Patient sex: M
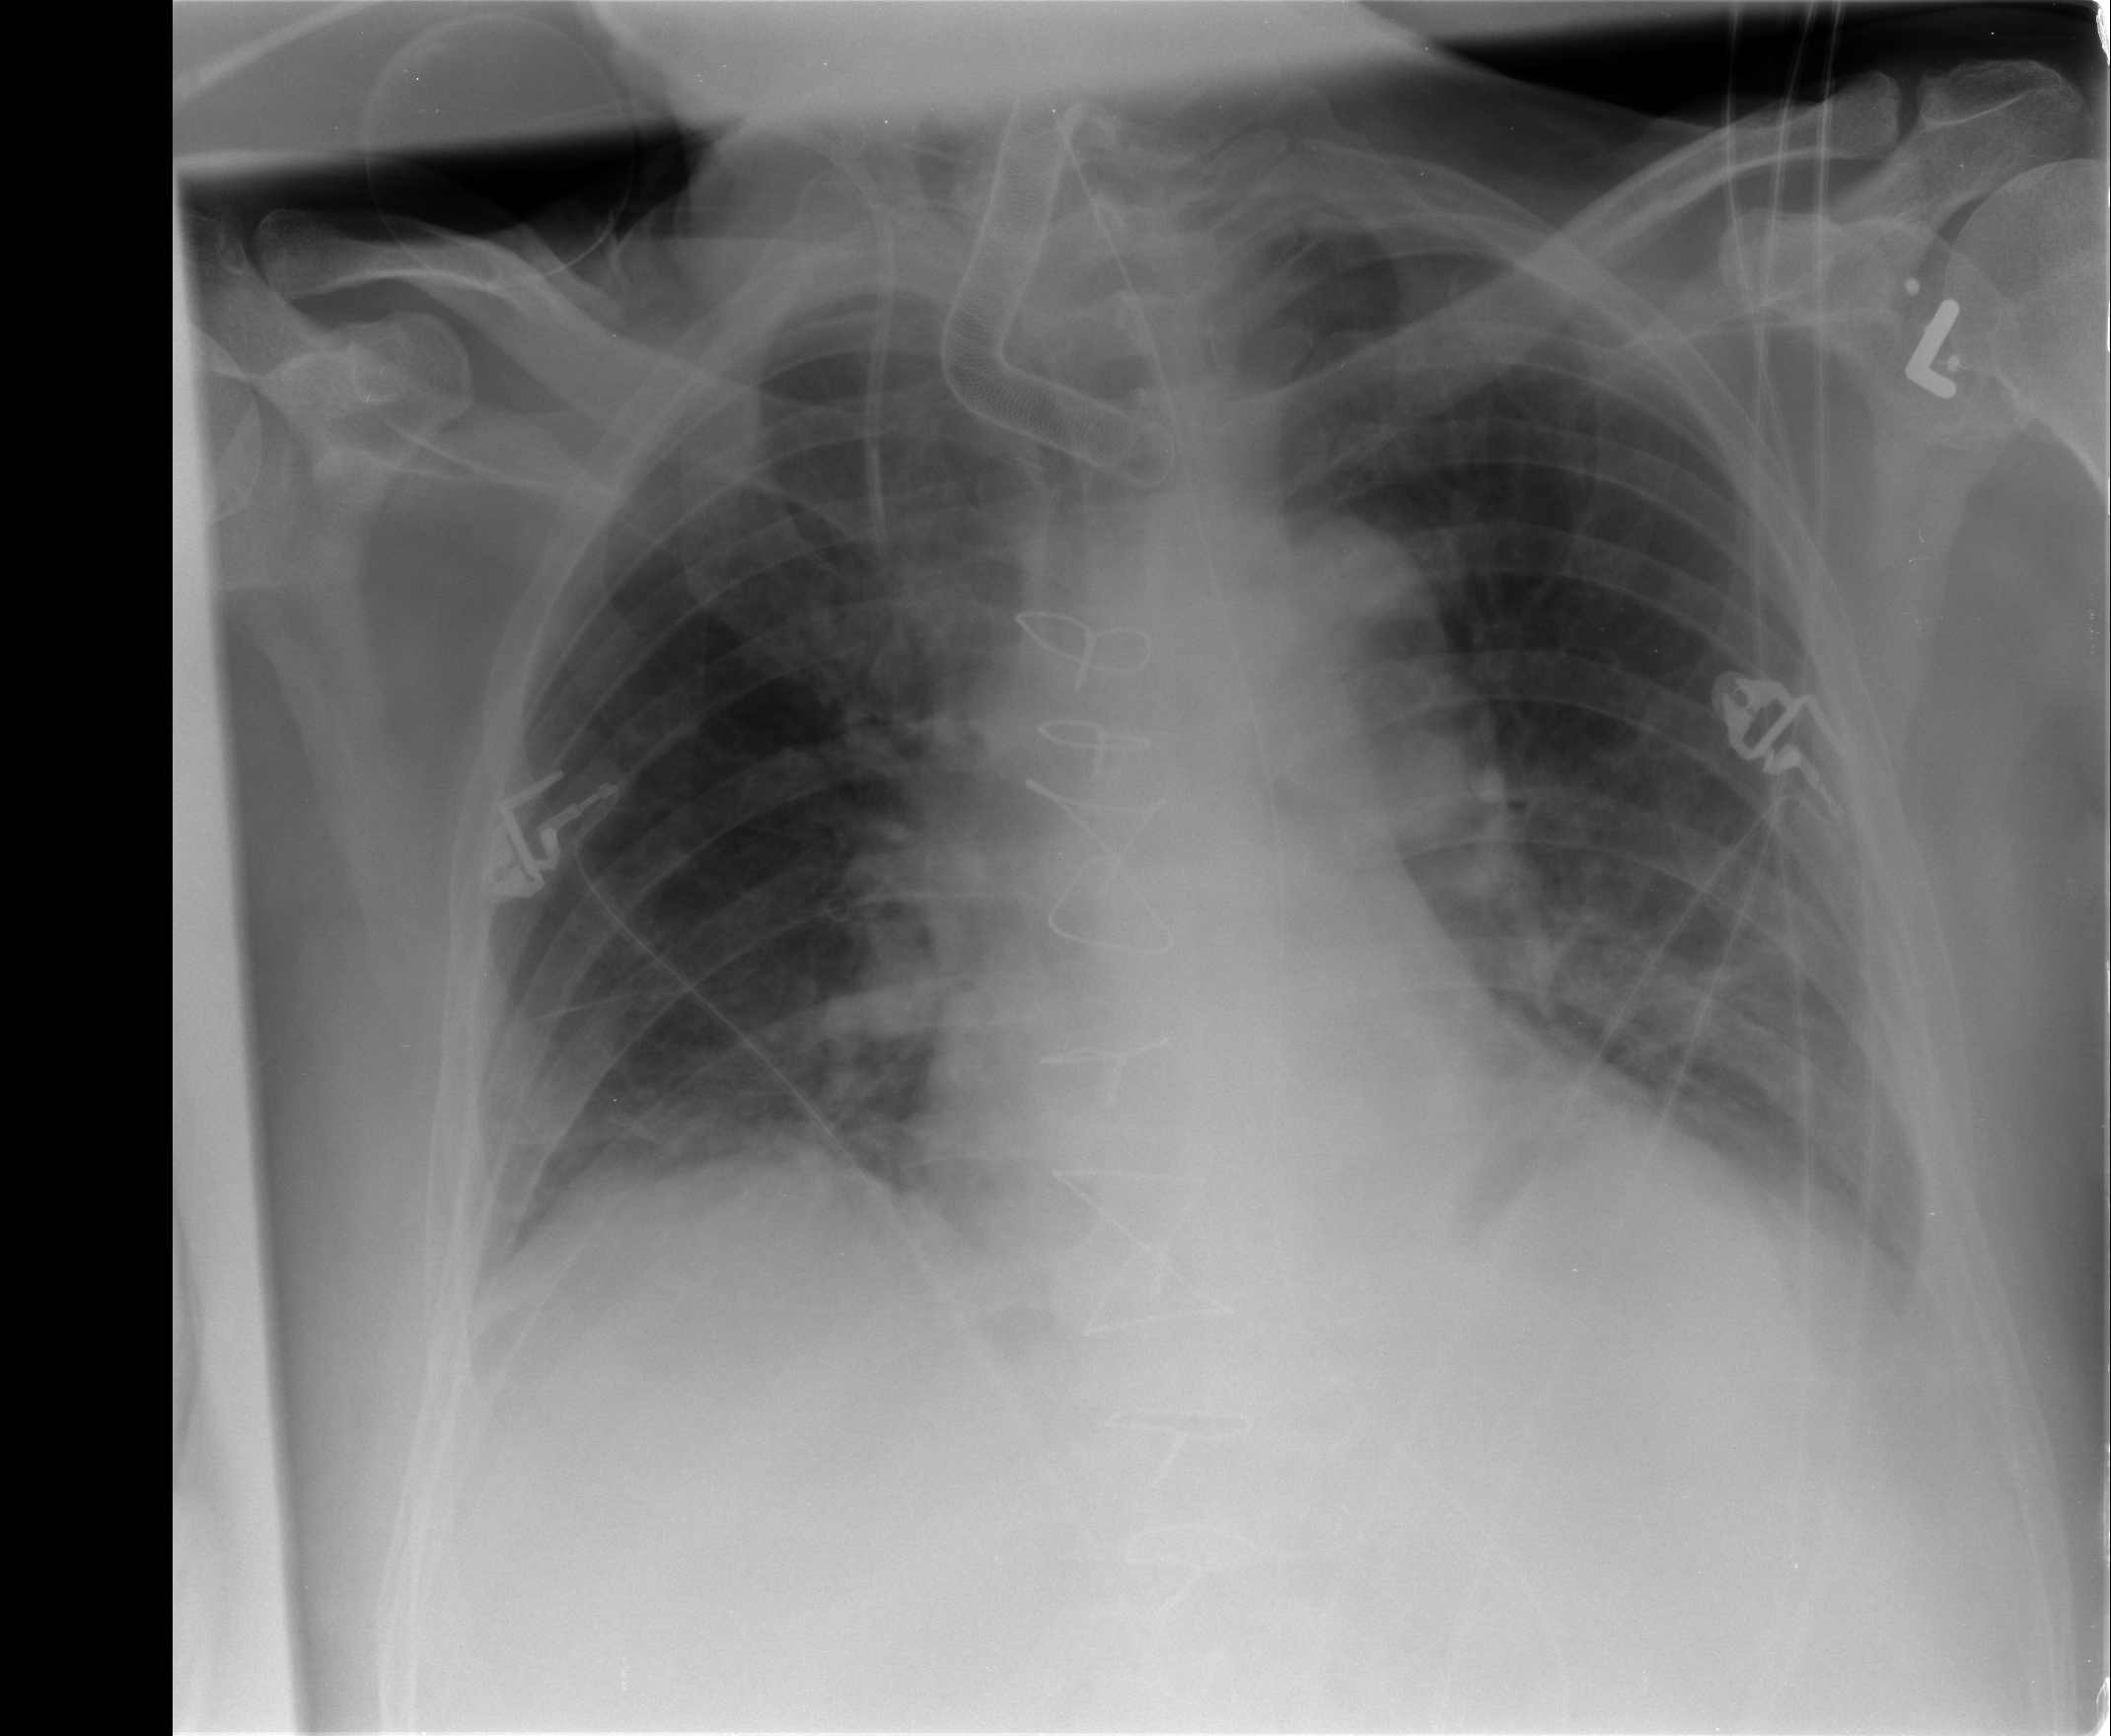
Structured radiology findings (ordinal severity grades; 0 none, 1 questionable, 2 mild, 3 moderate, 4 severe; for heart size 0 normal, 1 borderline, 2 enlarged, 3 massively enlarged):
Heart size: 2
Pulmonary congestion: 0
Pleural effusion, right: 1
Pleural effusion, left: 2
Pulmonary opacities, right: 0
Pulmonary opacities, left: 0
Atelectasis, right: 2
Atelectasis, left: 2